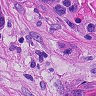
Metastatic tissue present: yes